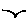
Label: bird